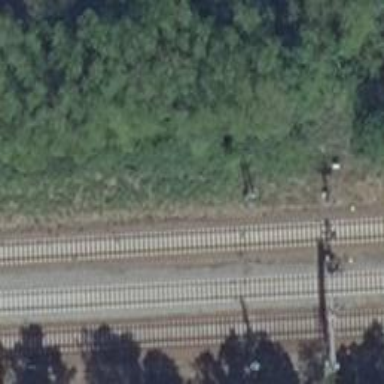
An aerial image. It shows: Railway with electrified contact lines.